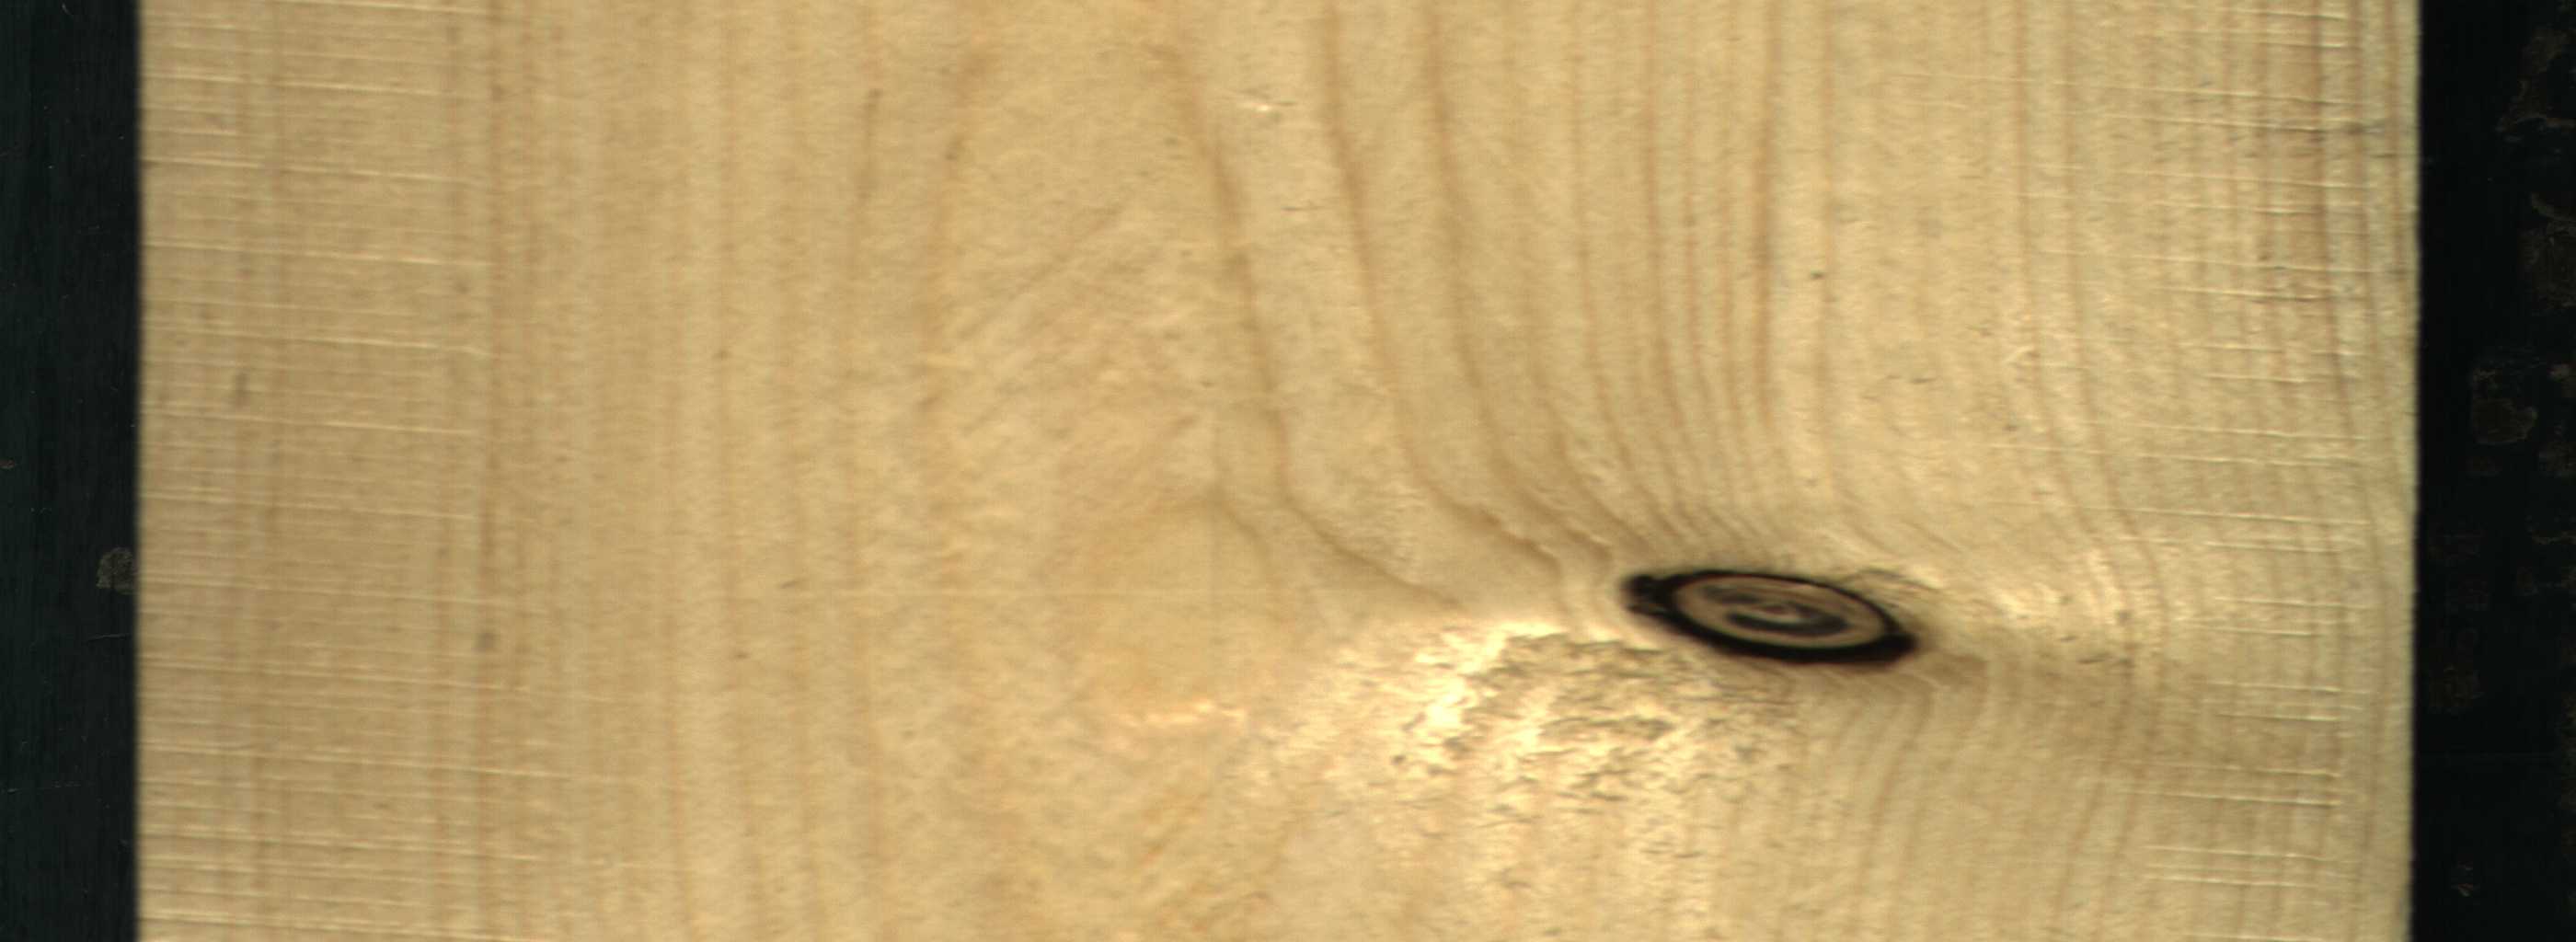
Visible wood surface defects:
Dead_Knot